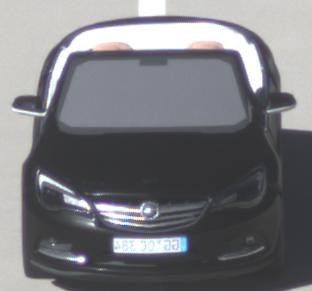
Make: Opel
Model: Cascada 1.4 Turbo
Detailed model: Cascada
Model produced from: 2013/03
Model produced until: 2015/01
Doors: 2
Color: black
Road condition: dry road
Daytime: midday
Contrast: high contrast